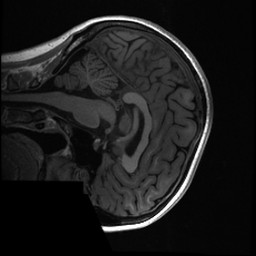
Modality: T1w
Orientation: sagittal